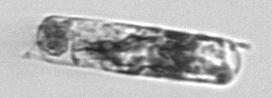
Label: Hemiaulus